Interaction volume radius: 5 \u00c5
Interaction volume height: 20 \u00c5
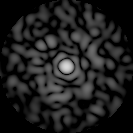
Disorder parameter: 0.8511